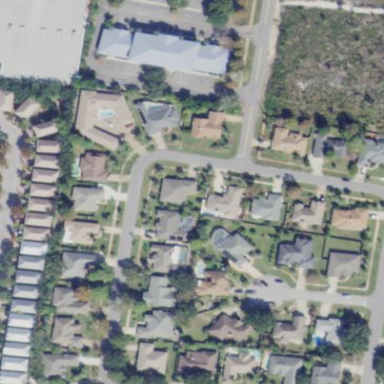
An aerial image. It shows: This residential area consists of single-family homes.